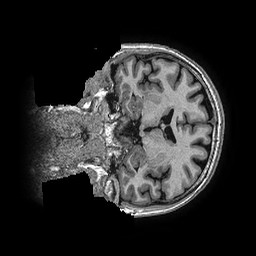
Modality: T1w
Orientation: coronal
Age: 65
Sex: female
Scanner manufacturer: ge
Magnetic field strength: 3 T
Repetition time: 0.006952 s
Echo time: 0.00292 s